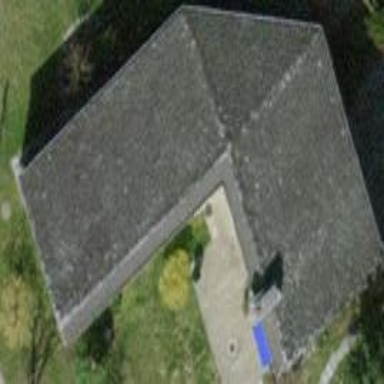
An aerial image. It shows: House with distinctive saltbox roof shape.